Interaction volume radius: 5 \u00c5
Interaction volume height: 15 \u00c5
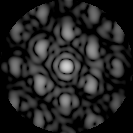
Disorder parameter: 0.4002